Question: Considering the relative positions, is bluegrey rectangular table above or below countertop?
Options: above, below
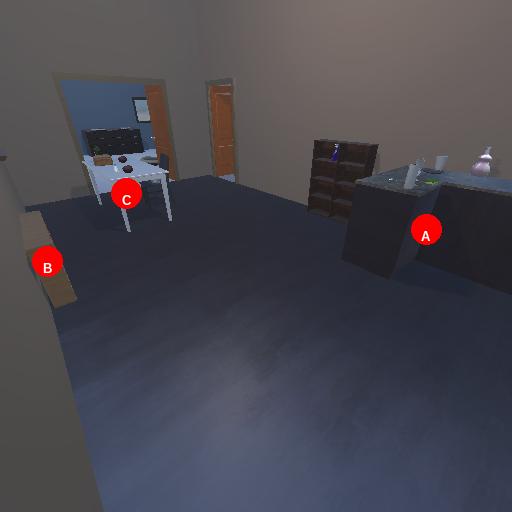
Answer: above